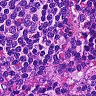
Metastatic tissue present: no